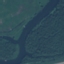
Label: River